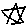
Label: star